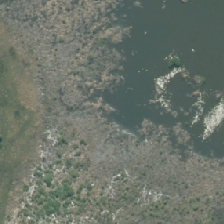
Land cover: herbaceous_freshwater_vege